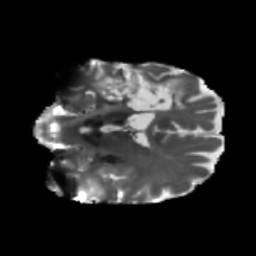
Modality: T2w
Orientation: coronal
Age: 58
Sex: male
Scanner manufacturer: siemens
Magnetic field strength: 3 T
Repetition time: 5.25 s
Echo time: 0.08 s